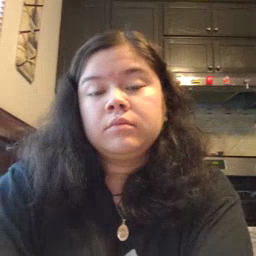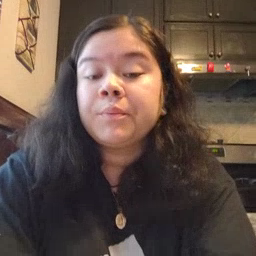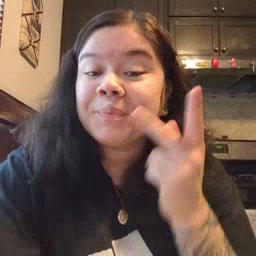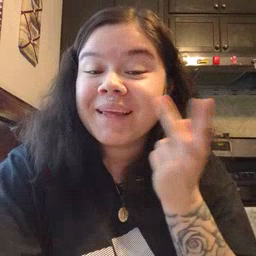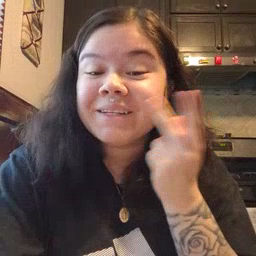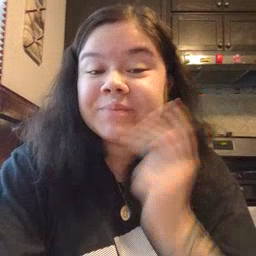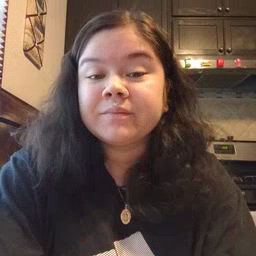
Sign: kitty